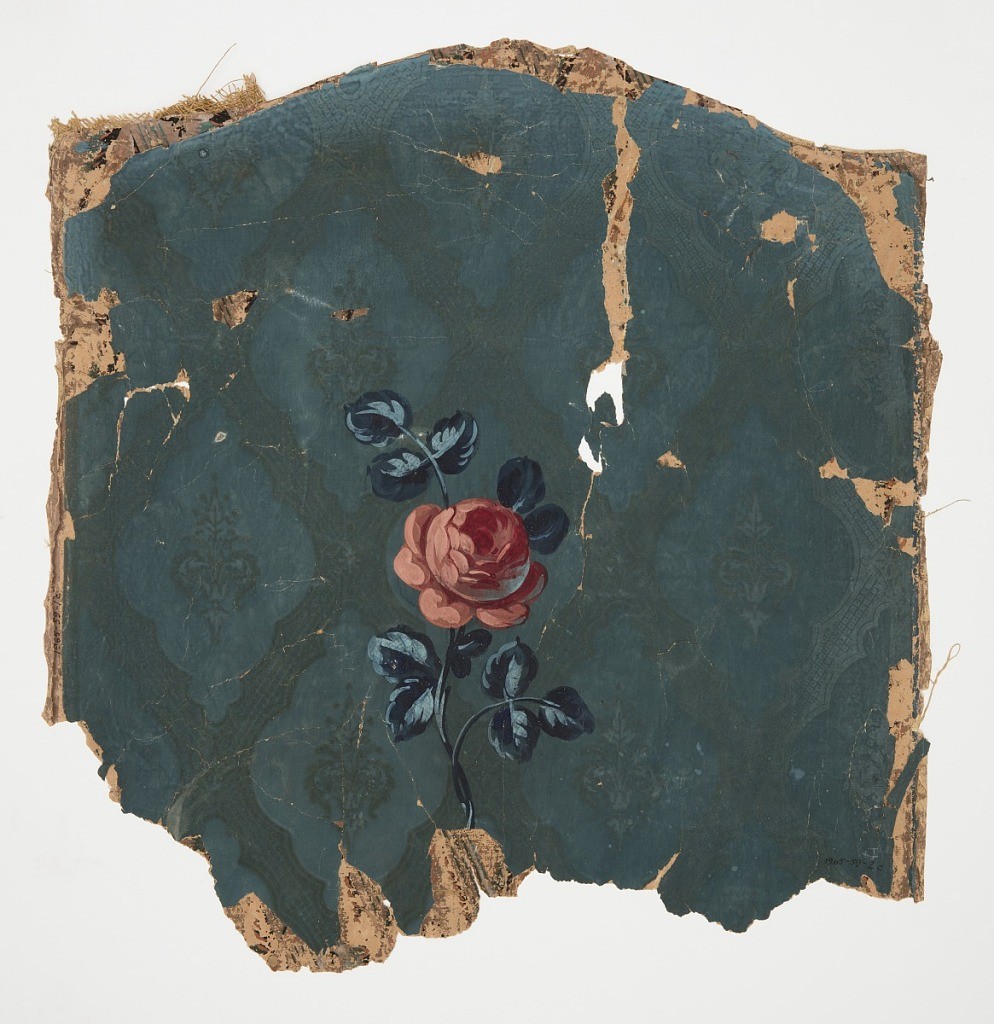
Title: Sidewall
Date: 1840–60
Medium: Machine-printed and hand painted
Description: Pattern in two closely related shades of greenish-blue. Overall configuration of continuous diamond shapes, with crosshatching and dots in fill areas bordering diamonds. Within diamonds scallop-edged shapes with stylized trefoil foliate devices in centers. Overpainted, single pink and red rose with green foliage, apparently for centers of screen panels.